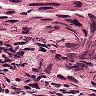
Metastatic tissue present: yes